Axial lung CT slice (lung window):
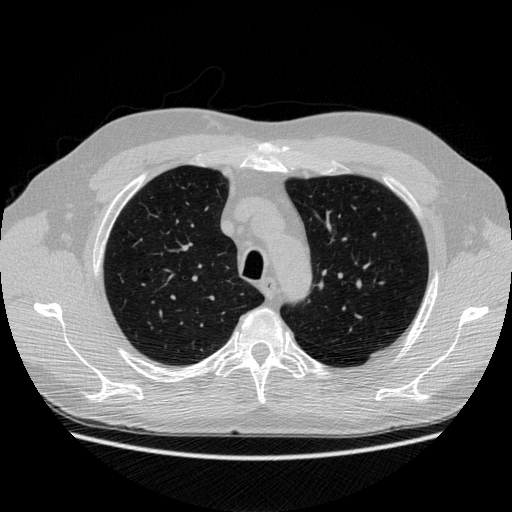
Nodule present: no